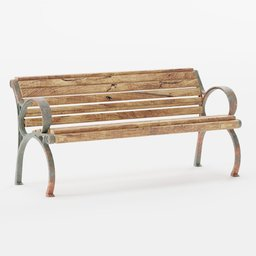
Label: furniture